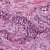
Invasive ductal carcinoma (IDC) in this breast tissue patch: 0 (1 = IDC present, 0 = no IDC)